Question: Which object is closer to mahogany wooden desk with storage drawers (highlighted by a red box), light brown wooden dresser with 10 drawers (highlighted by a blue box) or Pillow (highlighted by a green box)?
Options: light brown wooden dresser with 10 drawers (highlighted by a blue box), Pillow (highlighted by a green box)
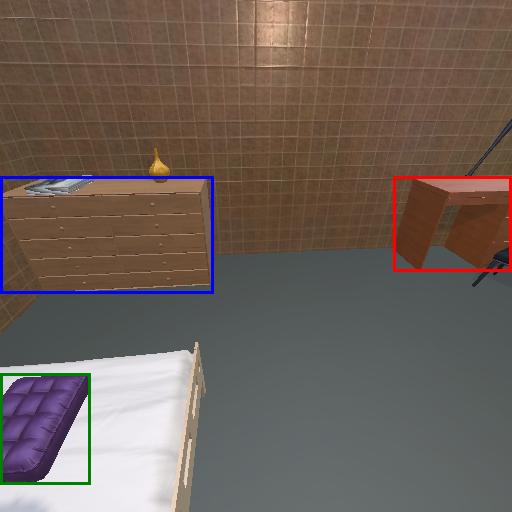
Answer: light brown wooden dresser with 10 drawers (highlighted by a blue box)